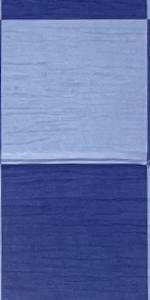
Label: Empty